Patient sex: F
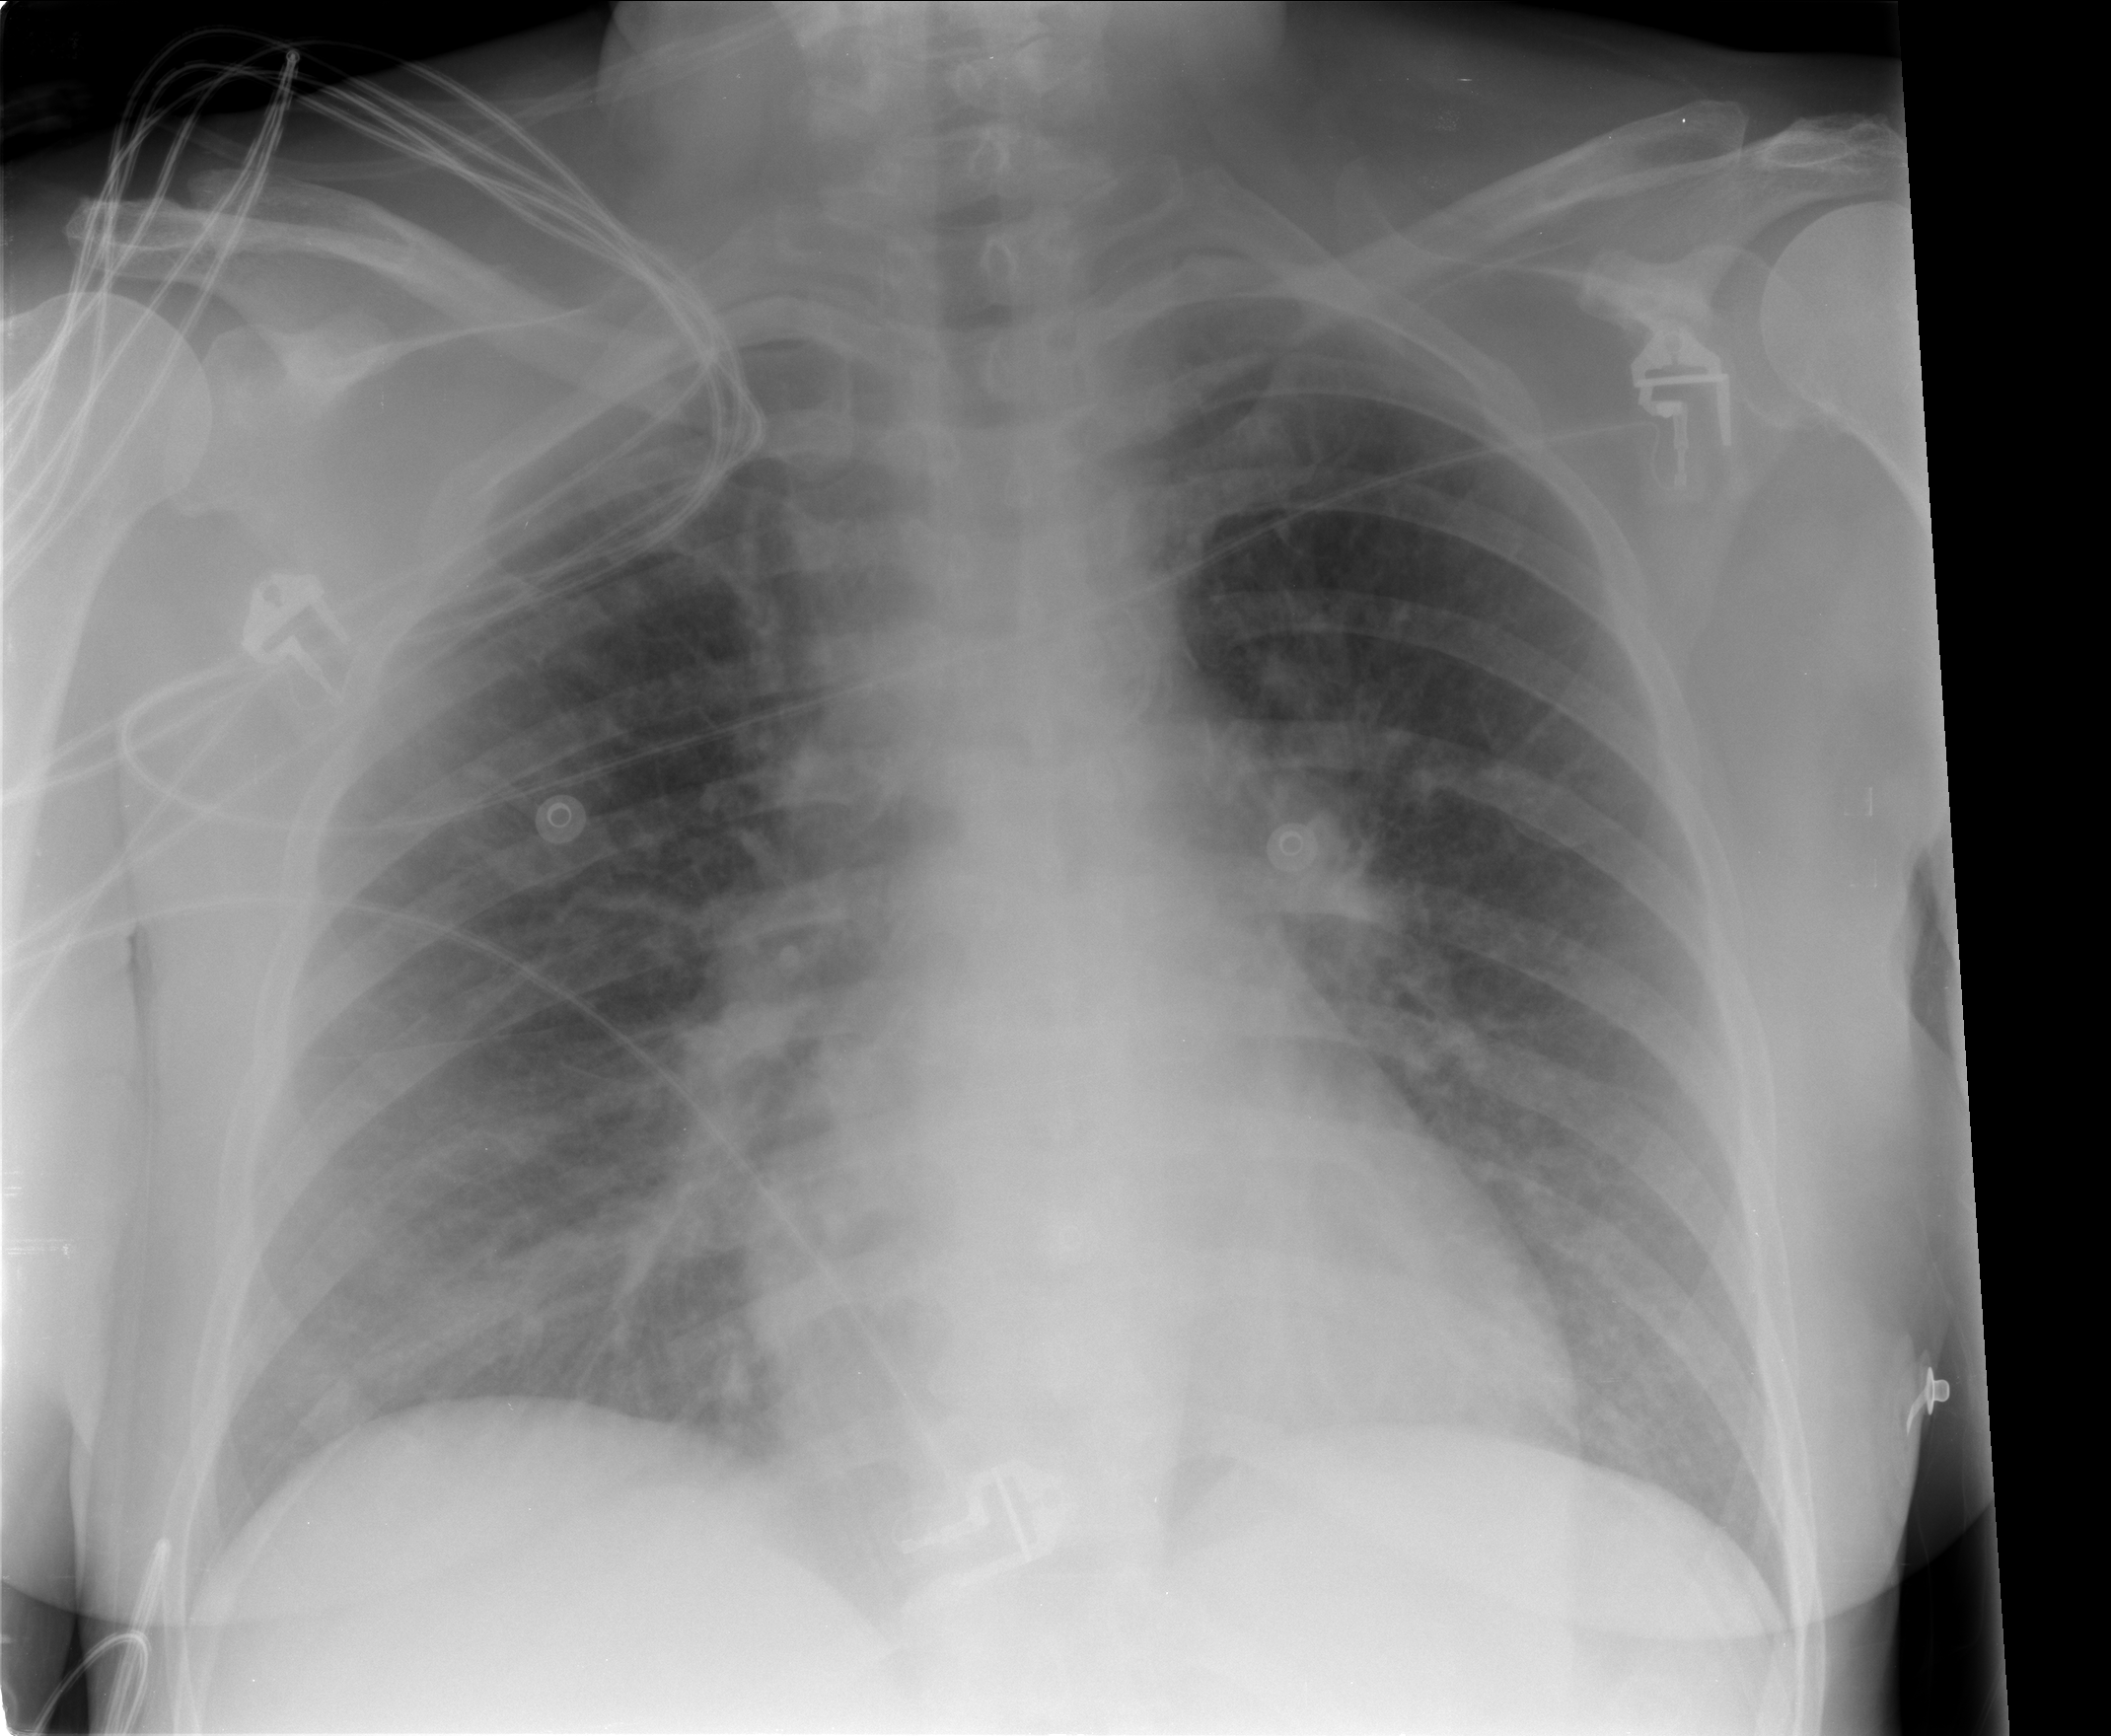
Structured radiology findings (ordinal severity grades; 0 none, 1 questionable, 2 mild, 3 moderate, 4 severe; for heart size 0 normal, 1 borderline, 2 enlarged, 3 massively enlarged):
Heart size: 0
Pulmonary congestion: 0
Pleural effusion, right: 0
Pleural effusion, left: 0
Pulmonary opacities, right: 0
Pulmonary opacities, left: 0
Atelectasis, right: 1
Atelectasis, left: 0